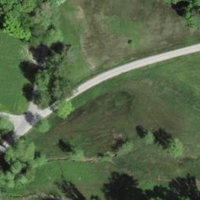
EUNIS habitat code: 43
Species observed at this site:
Dactylorhiza majalis